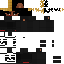
A female human skin with dark skin, wearing blonde bald dressed in a black hoodie and black pants, featuring a closed mouth.